Question: An ul list against a float:left is giving me serious headache in IE 9. It worked fine in IE 7 and IE 8, and now it doesn't. I've tried to change the doc type to no avail. If I leave the doctype out of it, it works fine..... but that's not the way to go.
The following example will put the bulletpoints over the yellow area in IE 9. Any pointers at all?

Here's my code:
'''
<!DOCTYPE html PUBLIC "-//W3C//DTD XHTML 1.0 Transitional//EN" "http://www.w3.org/TR/xhtml1/DTD/xhtml1-transitional.dtd">
<html>
<head>
<style type="text/css">
body{
background-color:grey;
}
.somewrapper{
width:500px;
background-color:white;
float:left;
}
.imagewrapper{
float:left;
width:180px;
height:140px;
margin-right:30px;
background-color:yellow;
}
ul{
margin:0px;
padding:0px;
margin-left:25px;
}
ul li{
list-style:disc outside none;
}
</style>
</head>
<body>
<div class="somewrapper">
<div class="imagewrapper">
</div>
<div class="teste">
<h2>asdklfjaoskljf</h2>
<ul>
<li>aosklfjaos jasas fasfklf aaasfasasfa sfasfsdfasfas fasf asfasfasfasfasf asf as fasfosjklf</li>
<li>aosklfjaosjklfaosjklf</li>
<li>aosklfjaosjklfaosjklf</li>
<li>aosklfjaosjklfaosjklf</li>
<li>aosklfjaosjklfaosjklf</li>
<li>aosklfjaosjklfaosjklf</li>
</ul>
<h2>asdfasfasfasdfasf</h2>
<p>asdfasfasfaskjf aklsjf asjklf askljf </p>
<ul>
<li>aosklfjaosjklfaosjklf</li>
<li>aosklfjaosjklfaosjklf</li>
<li>aosklfjaosjklfaosjklf</li>
<li>aosklfjaosjklfaosjklf</li>
<li>aosklfjaosjklfaosjklf</li>
<li>aosklfjaosjklfaosjklf</li>
<li>aosklfjaosjklfaosjklf</li>
<li>aosklfjaosjklfaosjklf</li>
<li>aosklfjaosjklfaosjklf</li>
</ul>
<h2>asdfasfasfasdfasf</h2>
<p>asdfasfasfaskjf aklsjf asjklf askljf </p>
</div>
</div>
</body>
'''
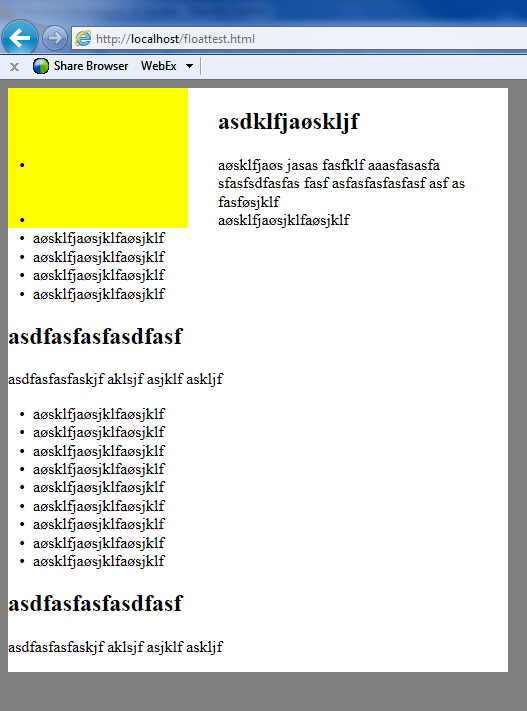
Answer: By adding overflow:hidden, and then some padding tweaking I solved the most worst part. It wont flow completely around, but it will work good enough!
So overflow:hidden is the answer.